Question: I tried to use a Library called "jfreechart" to draw my Pie Chart.The problem here is that i can't integrate the result witsh is in a different Jframe in my window that contains 2 JPanels.So finally " Statistiques " should contains the Pie Chart not in a different window.

Here is the class of the Pie Chart
'''
public class PieChart extends JFrame {
private static final long serialVersionUID = 1L;
public PieChart(String applicationTitle, String chartTitle) {
super(applicationTitle);
PieDataset dataset = createDataset();
JFreeChart chart = createChart(dataset, chartTitle);
ChartPanel chartPanel = new ChartPanel(chart);
chartPanel.setPreferredSize(new java.awt.Dimension(500, 270));
setContentPane(chartPanel);
}
private PieDataset createDataset() {
DefaultPieDataset result = new DefaultPieDataset();
result.setValue("Tunis", 29);
result.setValue("Ariana", 20);
result.setValue("Sousse", 51);
return result;
}
private JFreeChart createChart(PieDataset dataset, String title) {
JFreeChart chart = ChartFactory.createPieChart3D(title,dataset,true,true,false);
PiePlot3D plot = (PiePlot3D) chart.getPlot();
plot.setStartAngle(290);
plot.setDirection(Rotation.CLOCKWISE);
plot.setForegroundAlpha(0.5f);
return chart;
}
}
'''
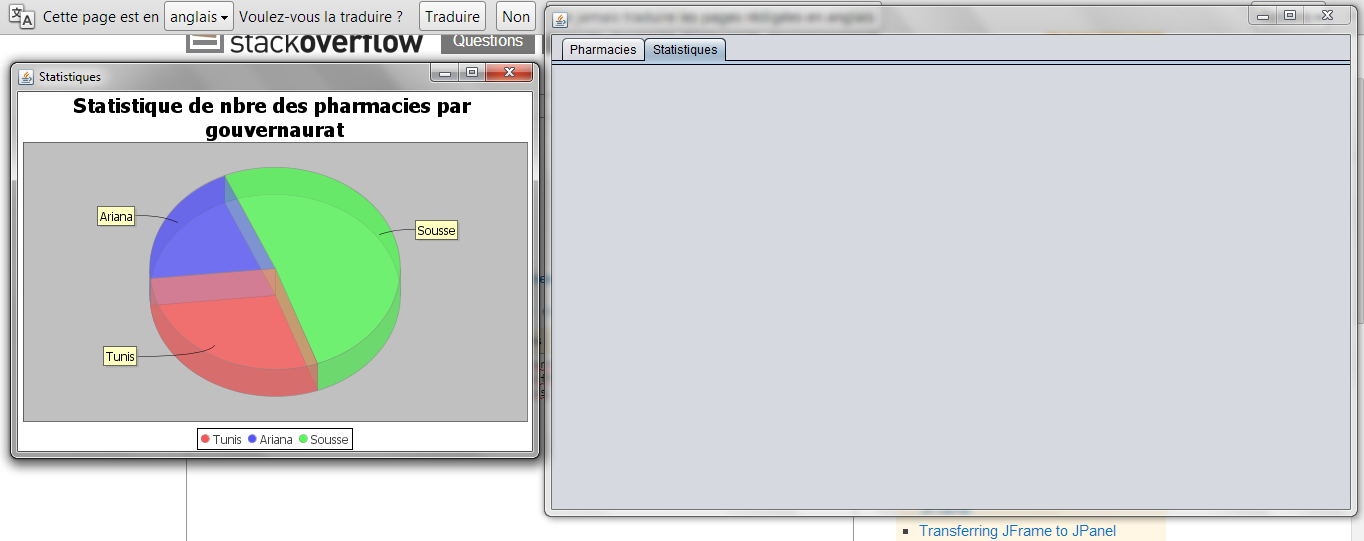
Answer: Putting a 'JFrame' in a 'JPanel' is afaik not possible, but you can put the pie chart in a 'JPanel'.
'''
PieDataset dataset = createDataset();
JFreeChart chart = createChart(dataset, chartTitle);
ChartPanel chartPanel = new ChartPanel(chart);
chartPanel.setPreferredSize(new java.awt.Dimension(500, 270));
yourPanel.add(chartPanel); // this line is new
'''